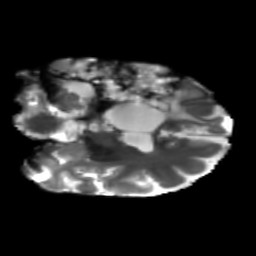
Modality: T2w
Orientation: coronal
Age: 48
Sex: male
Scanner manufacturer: siemens
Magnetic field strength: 3 T
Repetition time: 5.47 s
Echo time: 0.0854 s